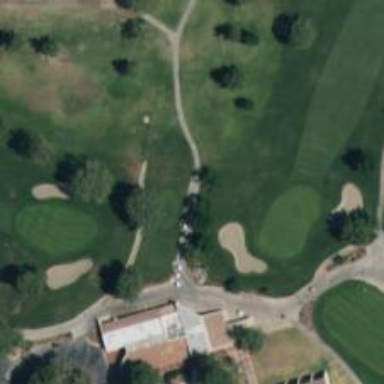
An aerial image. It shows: Pathway for golfing.